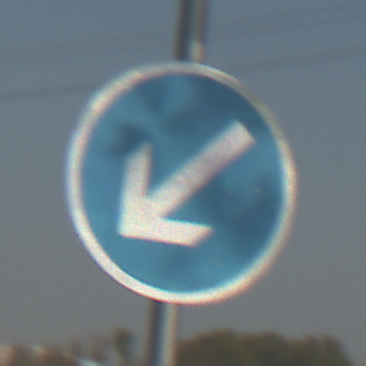
Verkehrszeichen: VorgeschriebeneVorbeifahrtLinks
Umgebung: Outdoor, Special
Tageszeit: MorningAfternoon
Wetter: Clear
Licht: Natural
Jahreszeit: NotSpecified
Kontrast: HighContrast